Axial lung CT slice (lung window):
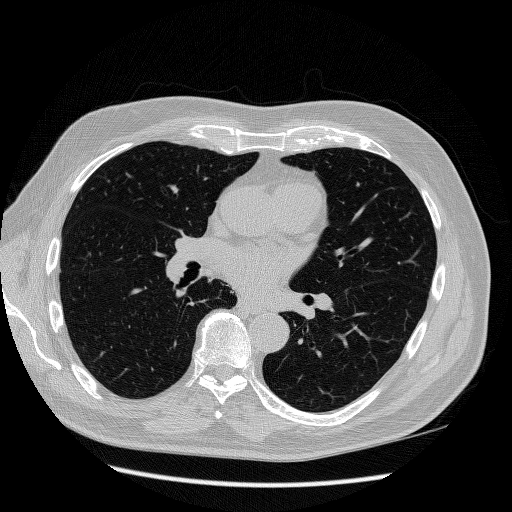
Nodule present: no